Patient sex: M
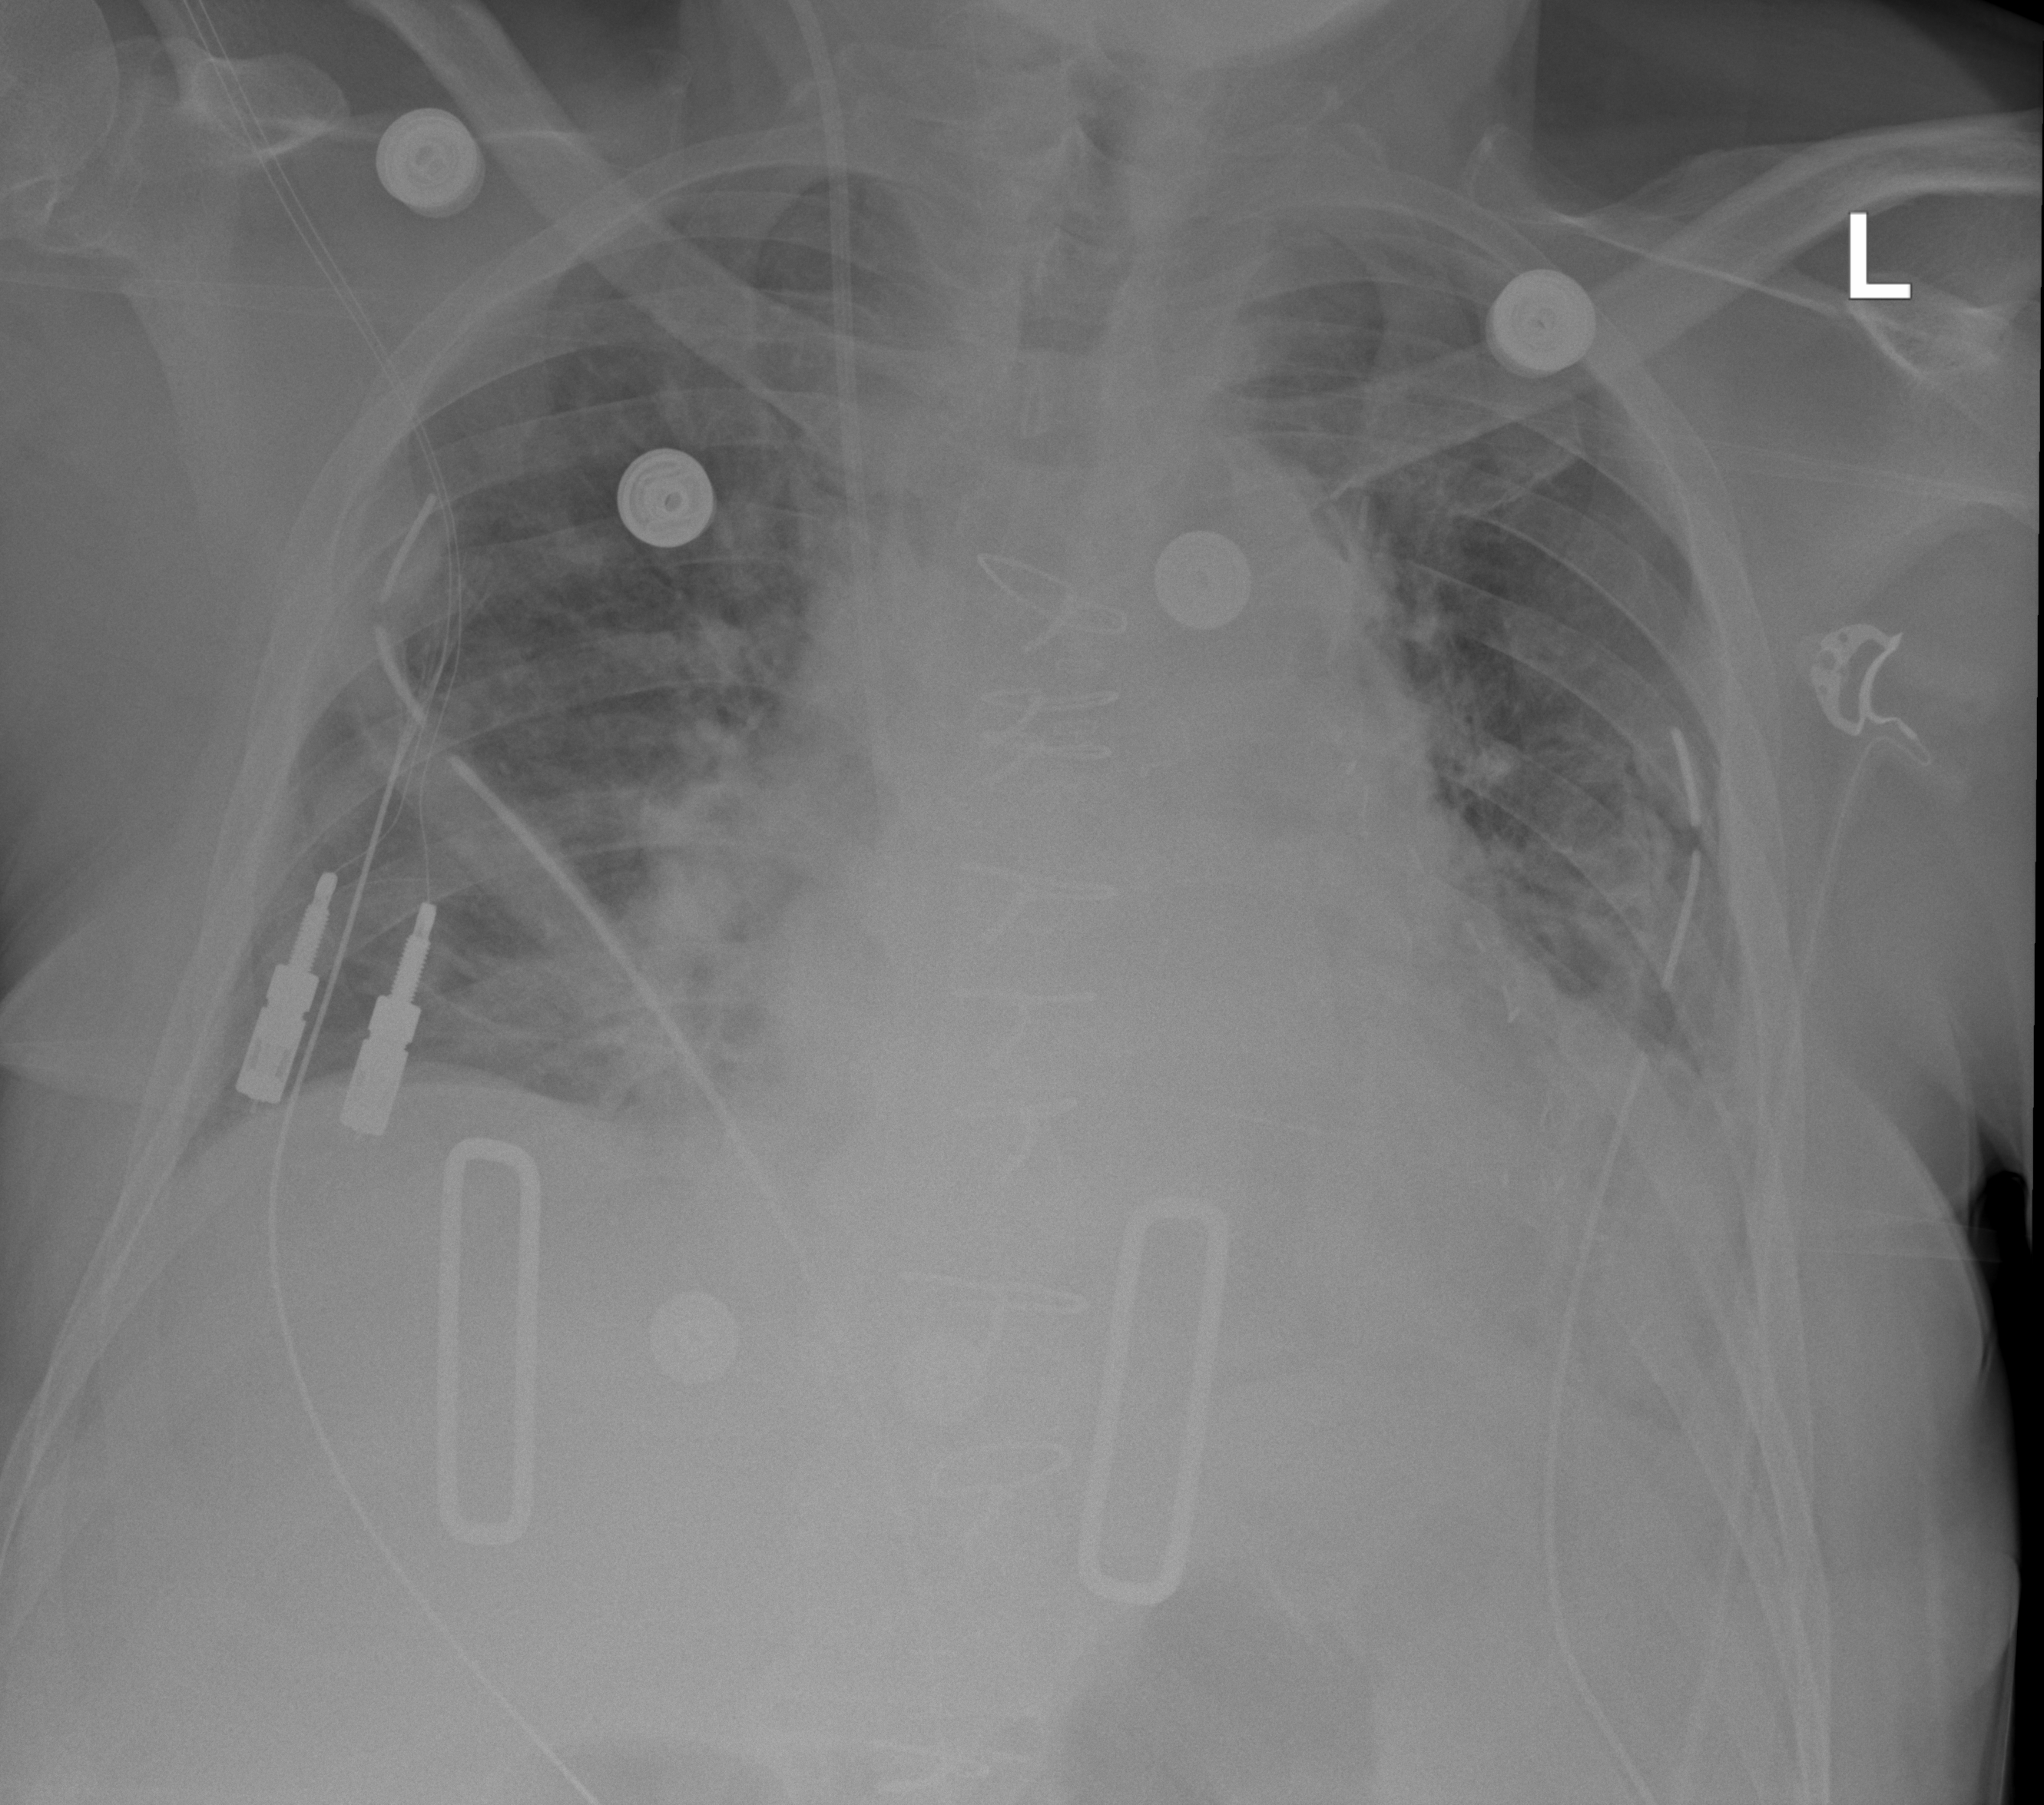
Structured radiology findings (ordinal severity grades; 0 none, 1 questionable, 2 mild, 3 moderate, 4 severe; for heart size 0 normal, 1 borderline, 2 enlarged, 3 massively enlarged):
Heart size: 2
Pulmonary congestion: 2
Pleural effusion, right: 0
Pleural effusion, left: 2
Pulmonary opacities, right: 2
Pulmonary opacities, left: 2
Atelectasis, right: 0
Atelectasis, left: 2